Field crop: maize
Growth stage: 2
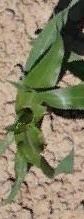
Species: maize